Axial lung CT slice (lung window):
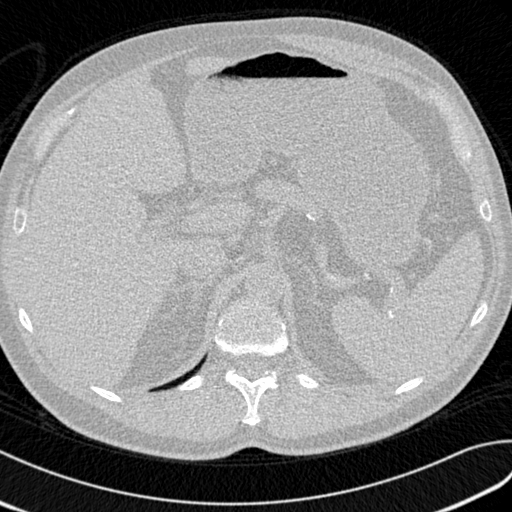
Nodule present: no